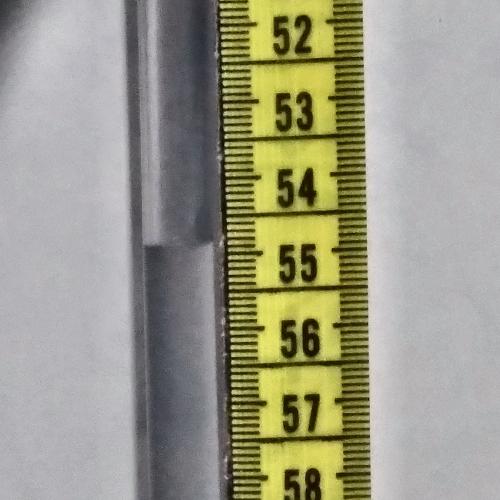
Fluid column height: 54.8 cm